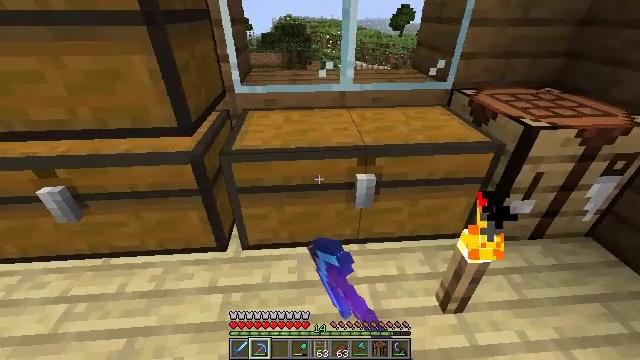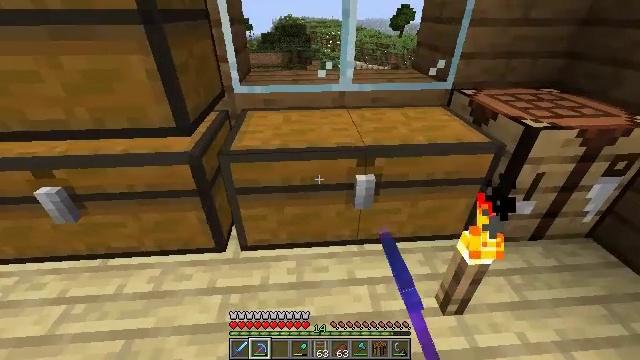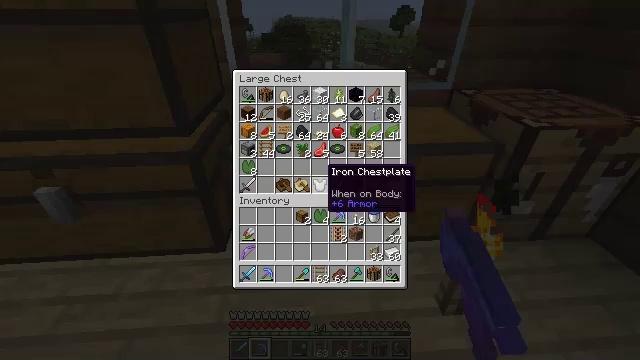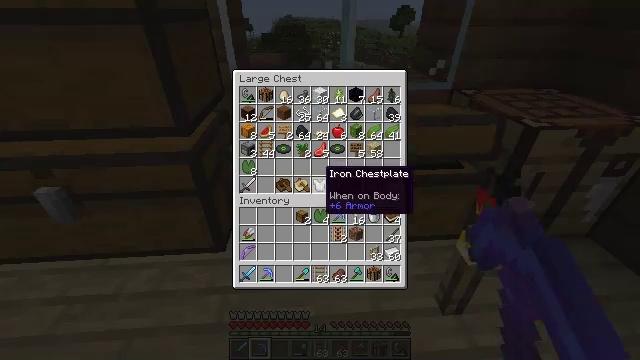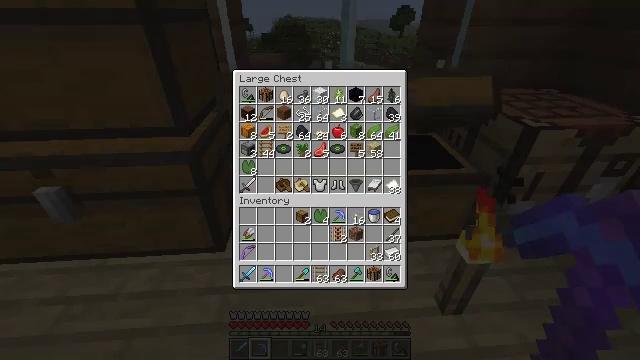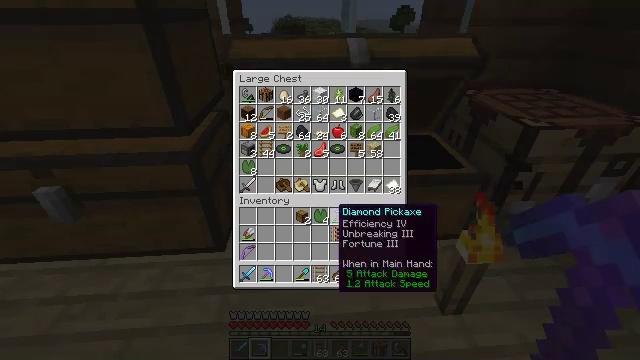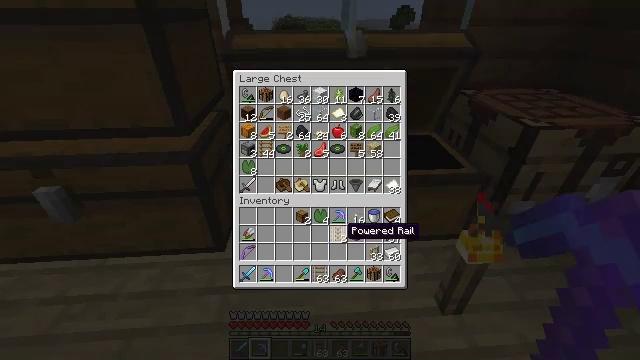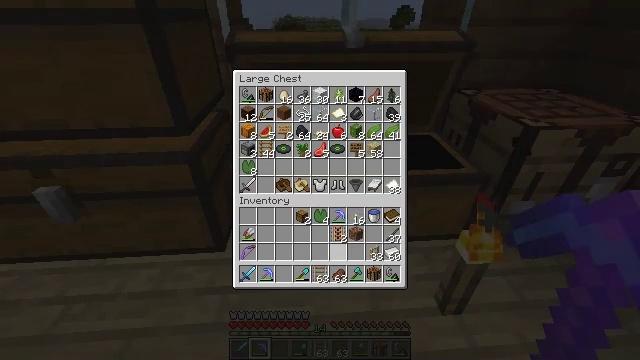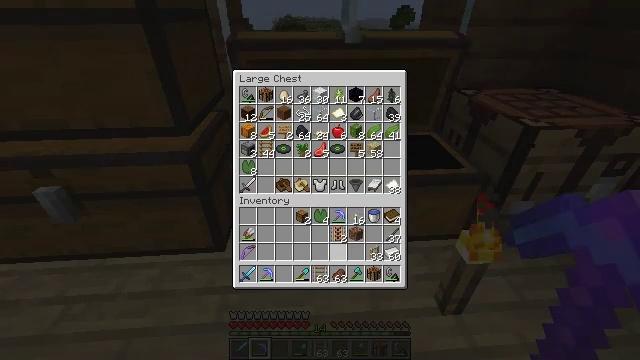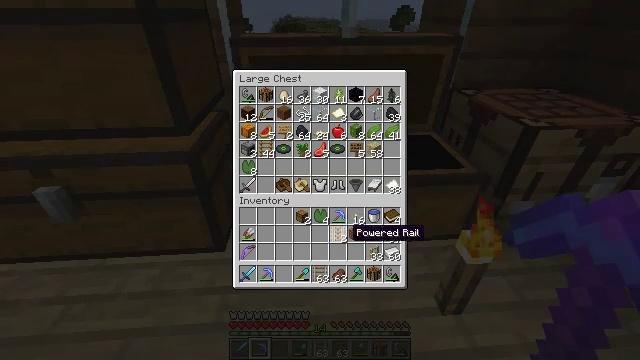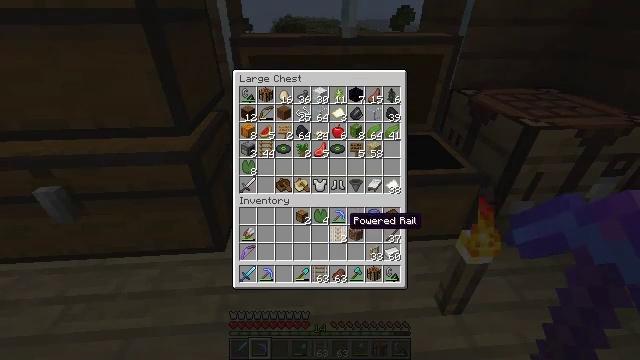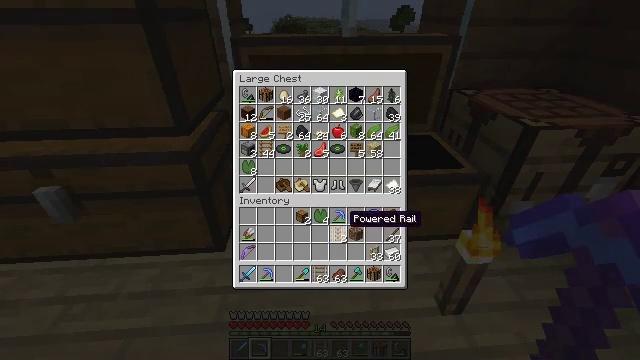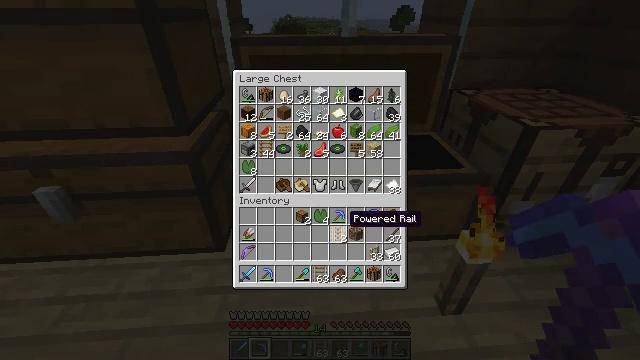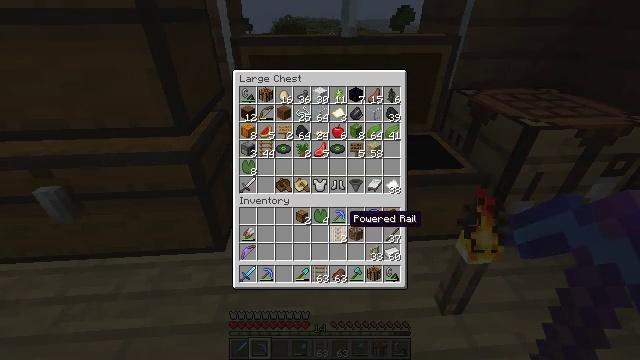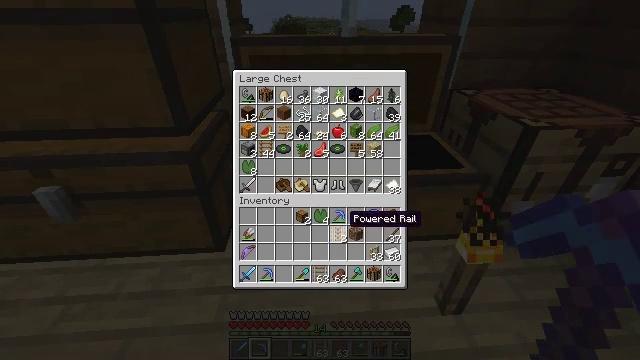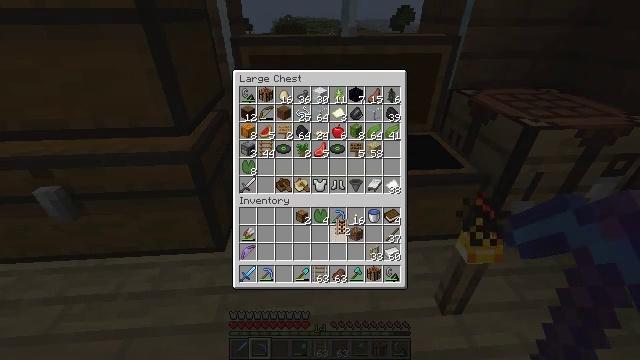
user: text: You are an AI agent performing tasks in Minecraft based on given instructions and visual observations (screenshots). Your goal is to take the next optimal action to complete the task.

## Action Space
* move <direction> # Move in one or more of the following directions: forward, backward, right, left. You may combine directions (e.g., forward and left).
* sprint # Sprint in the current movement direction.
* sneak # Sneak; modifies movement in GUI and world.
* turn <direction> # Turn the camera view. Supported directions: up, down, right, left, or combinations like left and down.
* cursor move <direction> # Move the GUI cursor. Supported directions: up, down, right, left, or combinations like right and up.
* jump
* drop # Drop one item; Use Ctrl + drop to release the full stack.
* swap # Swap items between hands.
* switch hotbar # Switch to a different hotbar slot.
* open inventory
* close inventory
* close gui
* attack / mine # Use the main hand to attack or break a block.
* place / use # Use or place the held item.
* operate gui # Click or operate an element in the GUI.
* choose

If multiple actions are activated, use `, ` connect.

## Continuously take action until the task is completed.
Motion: motion action
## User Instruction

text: Combat the chicken.
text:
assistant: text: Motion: no_op
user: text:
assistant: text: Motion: no_op
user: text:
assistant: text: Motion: no_op
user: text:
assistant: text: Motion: turn down
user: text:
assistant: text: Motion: turn right and down
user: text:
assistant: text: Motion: turn right and down
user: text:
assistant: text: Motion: turn down
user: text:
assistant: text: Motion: no_op
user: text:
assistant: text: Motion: turn up
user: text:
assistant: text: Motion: turn up
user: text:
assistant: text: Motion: no_op
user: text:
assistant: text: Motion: no_op
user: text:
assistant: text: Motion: no_op
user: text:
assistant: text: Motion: no_op
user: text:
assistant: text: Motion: attack / mine
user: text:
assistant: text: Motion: attack / mine
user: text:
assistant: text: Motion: turn left and up
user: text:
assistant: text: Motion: turn left and up
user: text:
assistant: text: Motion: turn left and up
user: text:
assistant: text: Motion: turn left and up
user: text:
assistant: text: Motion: no_op
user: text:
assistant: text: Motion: no_op
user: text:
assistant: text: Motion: no_op
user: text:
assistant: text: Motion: no_op
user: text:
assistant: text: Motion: no_op
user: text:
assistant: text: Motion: no_op
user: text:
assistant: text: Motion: no_op
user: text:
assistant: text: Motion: attack / mine
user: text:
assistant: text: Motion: attack / mine
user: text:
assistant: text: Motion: no_op